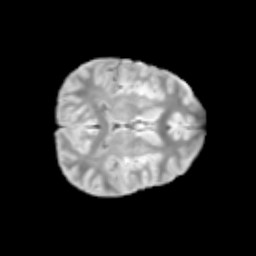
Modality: T2w
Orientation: axial
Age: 12
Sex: female
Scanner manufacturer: siemens
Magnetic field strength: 3 T
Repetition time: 3.8 s
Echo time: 0.07 s